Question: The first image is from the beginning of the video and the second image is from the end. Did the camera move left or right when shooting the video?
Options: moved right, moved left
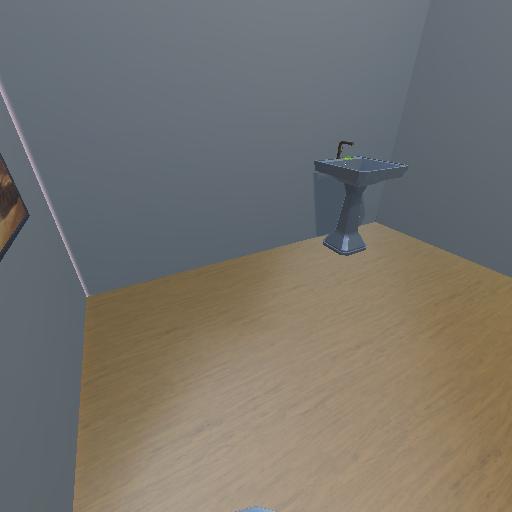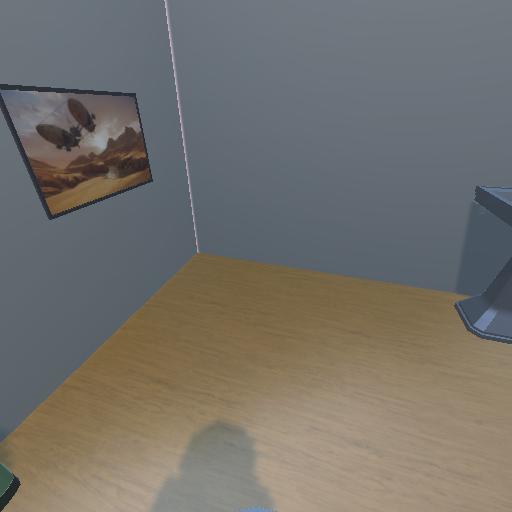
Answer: moved right